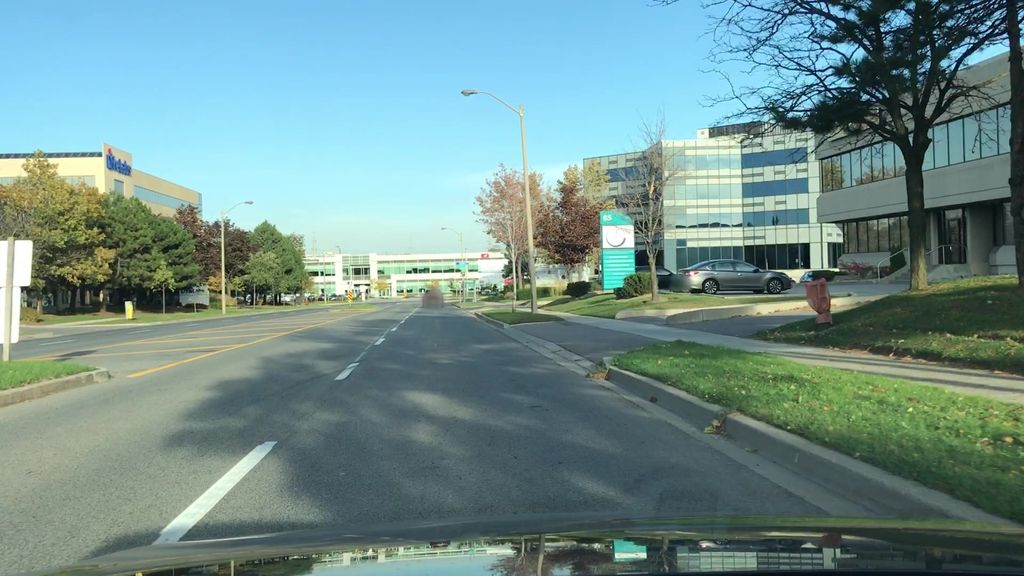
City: toronto